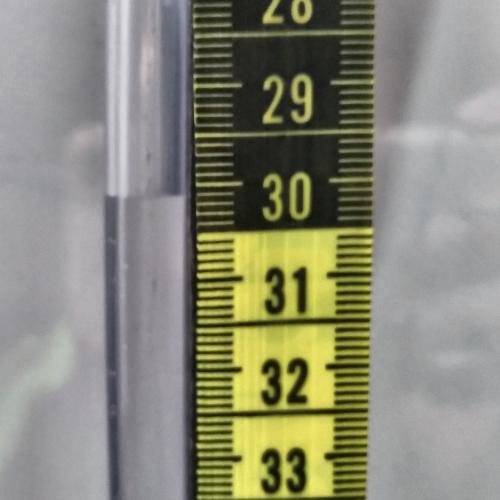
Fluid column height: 30.1 cm